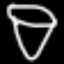
Label: diamond